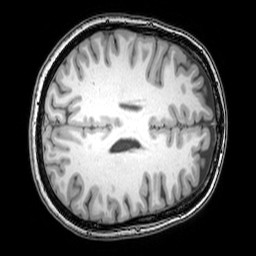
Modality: T1w
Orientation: axial
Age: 22
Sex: female
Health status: healthy
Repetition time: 0.081 s
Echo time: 0.037 s